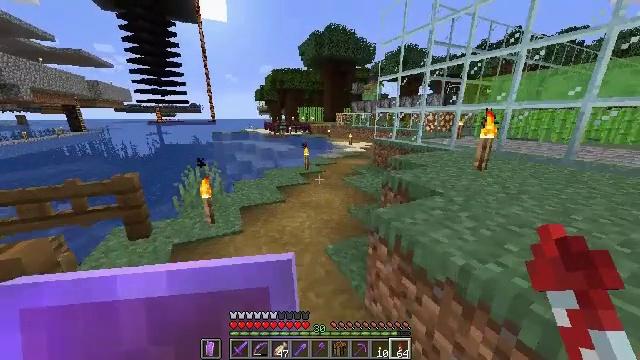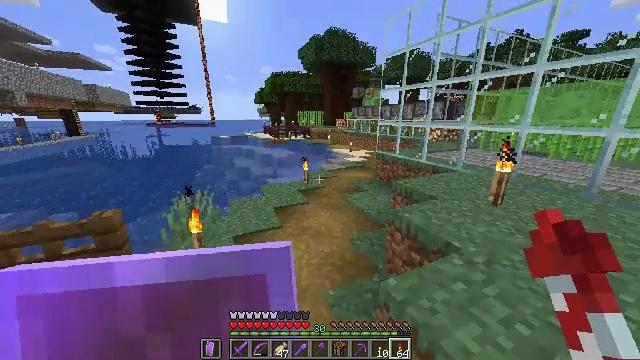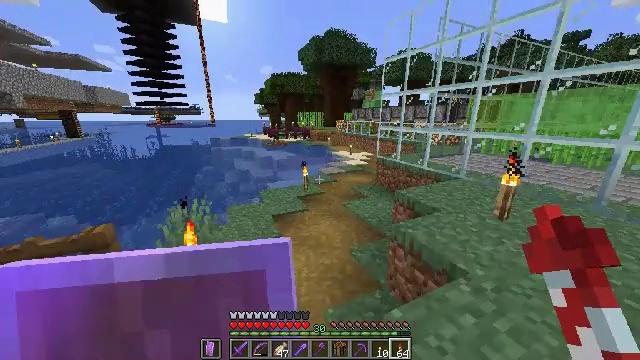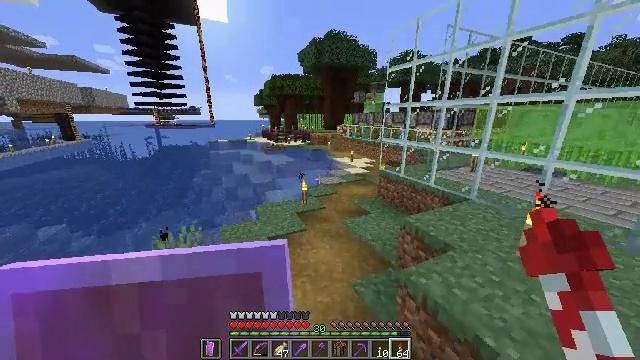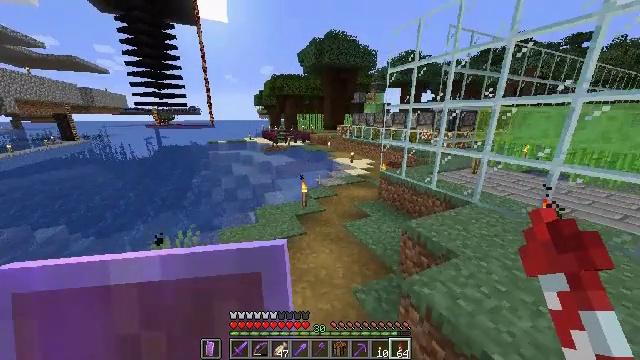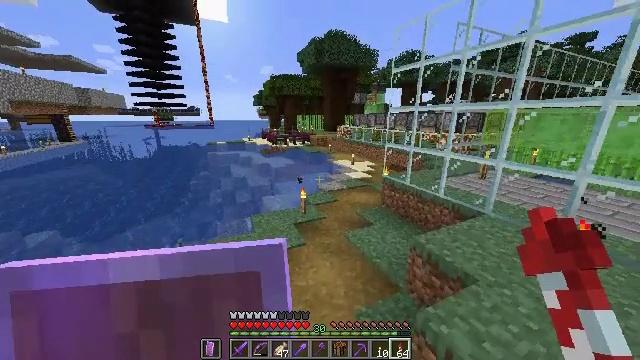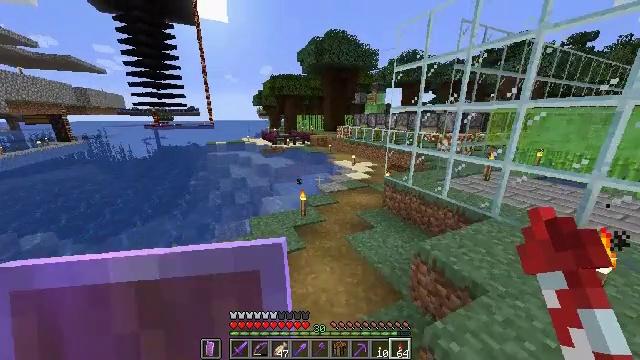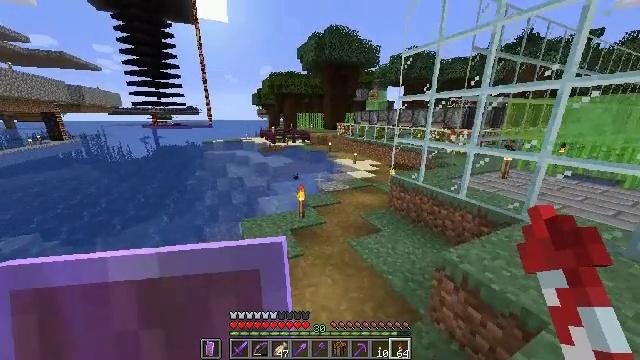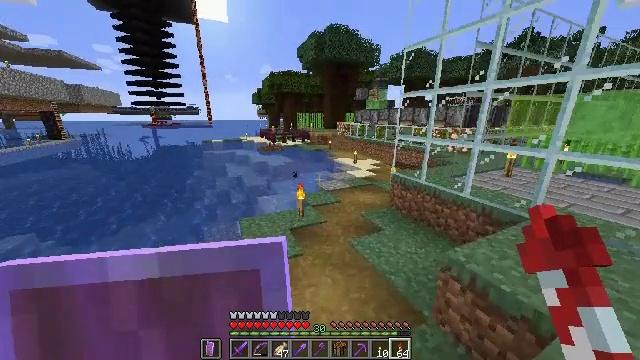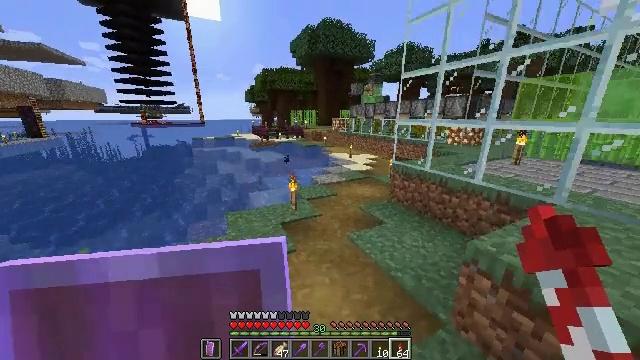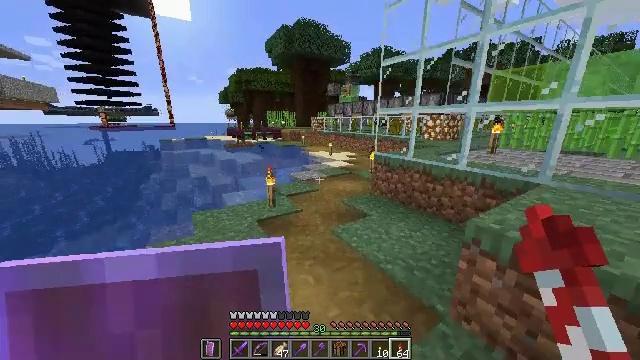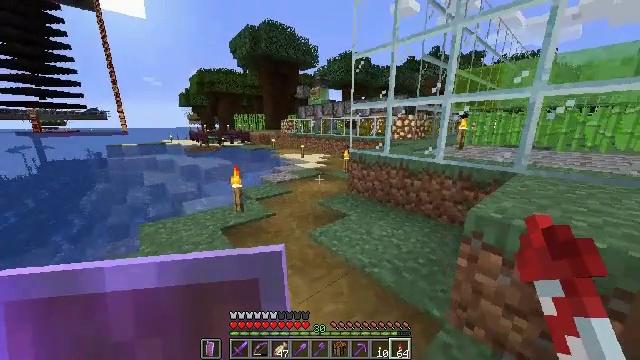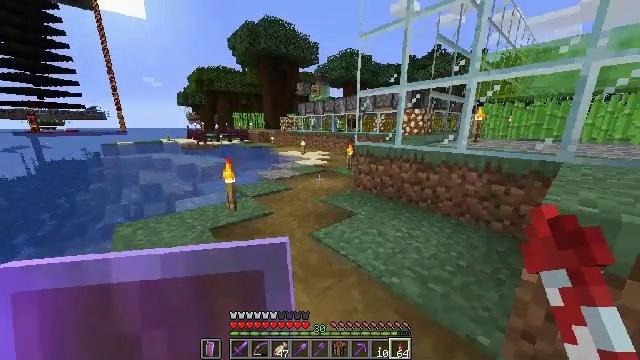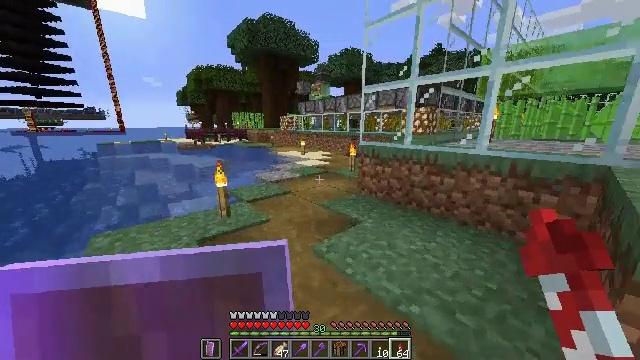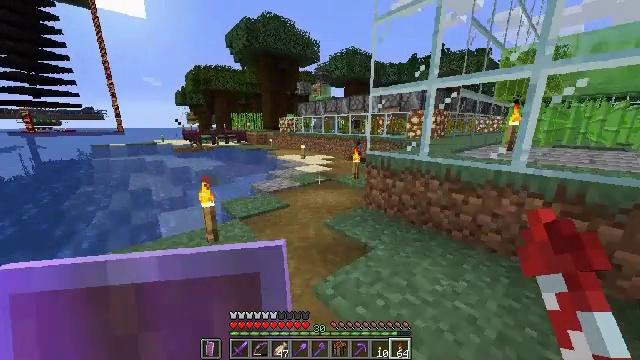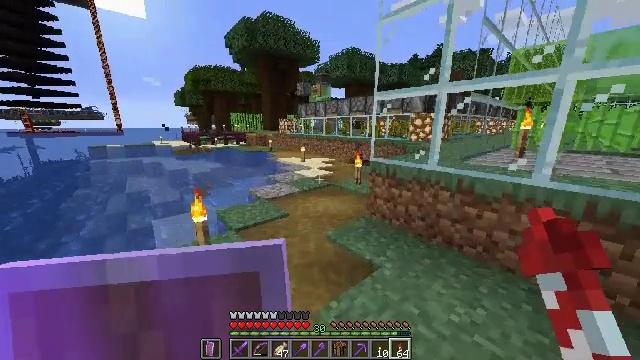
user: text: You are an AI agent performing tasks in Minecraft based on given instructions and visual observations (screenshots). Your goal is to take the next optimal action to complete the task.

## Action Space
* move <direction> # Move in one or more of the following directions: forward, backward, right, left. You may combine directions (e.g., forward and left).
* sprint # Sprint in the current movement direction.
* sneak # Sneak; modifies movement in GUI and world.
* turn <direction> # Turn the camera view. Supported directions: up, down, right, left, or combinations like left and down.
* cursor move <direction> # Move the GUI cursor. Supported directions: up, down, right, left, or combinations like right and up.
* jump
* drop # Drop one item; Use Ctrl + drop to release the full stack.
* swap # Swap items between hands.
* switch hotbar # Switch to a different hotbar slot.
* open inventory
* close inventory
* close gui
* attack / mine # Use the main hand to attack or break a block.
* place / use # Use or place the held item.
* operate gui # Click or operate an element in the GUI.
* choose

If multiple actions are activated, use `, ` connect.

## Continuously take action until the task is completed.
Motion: motion action
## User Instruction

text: Remove the sticky piston from its position.
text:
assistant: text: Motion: move forward, sprint, jump
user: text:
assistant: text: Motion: move forward, sprint, jump
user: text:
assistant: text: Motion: move forward, sprint, jump
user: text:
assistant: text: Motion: move forward, sprint, jump
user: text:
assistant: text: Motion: move forward, sprint
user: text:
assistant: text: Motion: move forward, sprint
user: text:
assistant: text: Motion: move forward, sprint
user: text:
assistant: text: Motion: move forward, sprint
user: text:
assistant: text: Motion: move forward, sprint, turn right
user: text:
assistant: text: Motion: move forward, sprint, turn right
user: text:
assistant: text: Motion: move forward, sprint, turn right and up, jump
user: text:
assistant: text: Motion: move forward, sprint, jump
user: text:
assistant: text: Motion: move forward, sprint, jump
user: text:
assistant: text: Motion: move forward, sprint, jump
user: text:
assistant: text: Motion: move forward, sprint, jump
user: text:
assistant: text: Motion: move forward, sprint, jump
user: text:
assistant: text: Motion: move forward, sprint, jump
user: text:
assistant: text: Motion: move forward, sprint, jump
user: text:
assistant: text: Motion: move forward, sprint, jump
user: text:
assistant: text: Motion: move forward, sprint
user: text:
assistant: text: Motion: move forward, sprint
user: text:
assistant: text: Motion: move forward, sprint
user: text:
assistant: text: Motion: move forward, sprint
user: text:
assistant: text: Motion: move forward, sprint
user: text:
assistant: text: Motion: move forward, sprint
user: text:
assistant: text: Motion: move forward, sprint
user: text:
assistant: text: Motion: move forward, sprint, jump
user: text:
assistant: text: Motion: move forward, sprint, jump
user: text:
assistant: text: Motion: move forward, sprint, jump
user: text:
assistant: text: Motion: move forward, sprint, jump